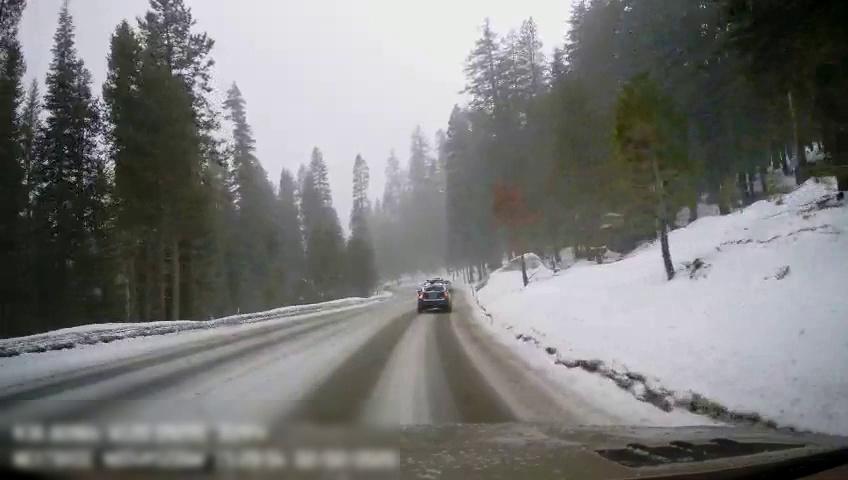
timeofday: Day
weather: Snowy
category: Drivable Space
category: Vehicles | Car
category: Vehicles | SUV